Question: I'm trying to print out my list horizontally but it isn't working with display inline. I also used 'float: left;' and 'position:cente'r but then it isn't centered horizontally.
PHP
'''
foreach ($memberinfo as $info)
{
echo "<ul><li><a href='profile.php?user_id=" . $info['user_id'] . "'><img class='group_member_img' src='uploads/" . $info['avatar'] . "'/><br>" . $info['surname'] . " " . $info['name'] . "</a></li></ul><br>";
}
'''
CSS
'''
.groupmember ul
{
margin:0;
list-style-type: none;
text-align:center;
}
.groupmember ul li
{
display:inline;
}
'''

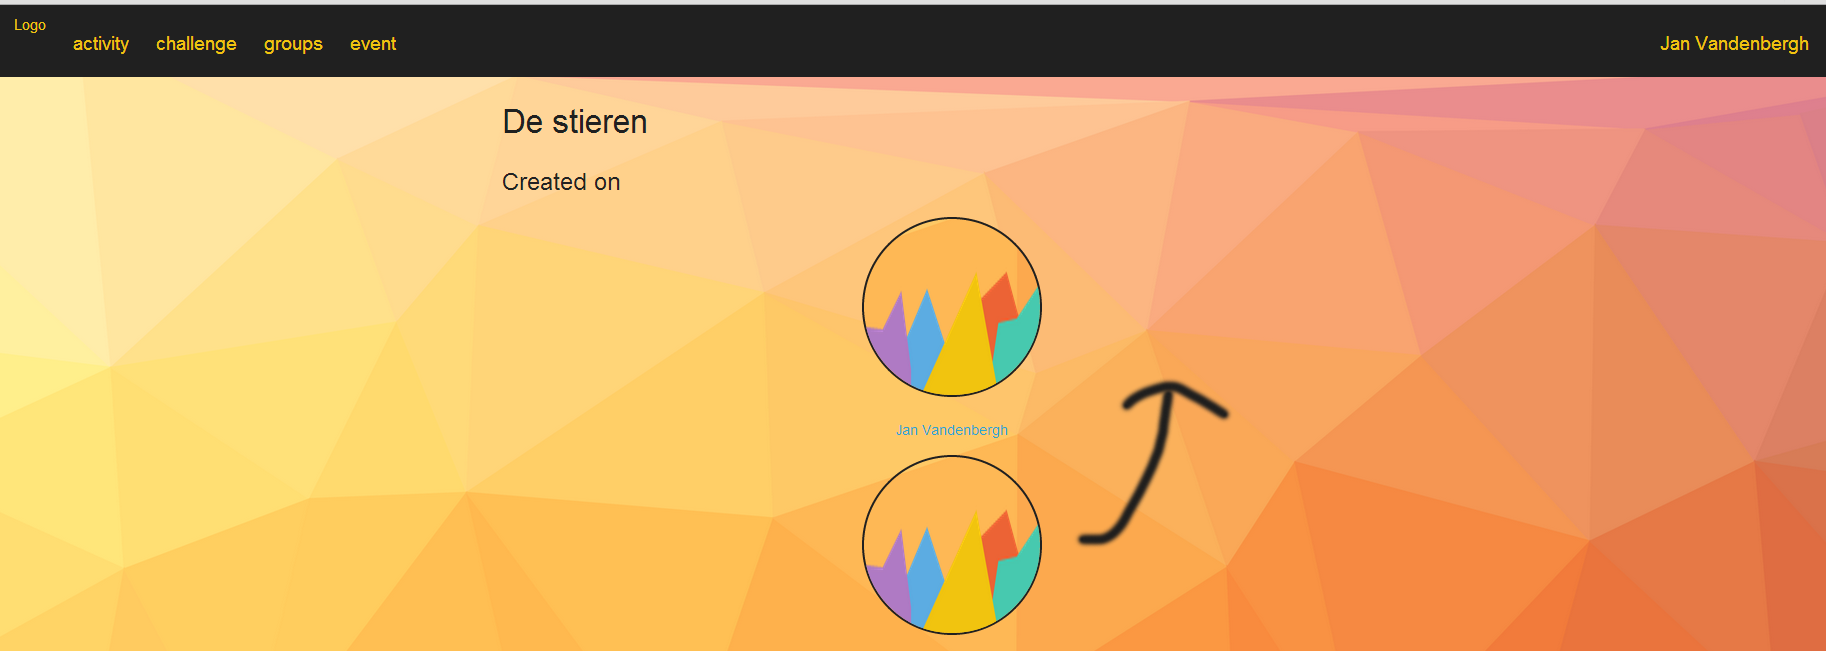
Answer: You are creating a new unordered list 'ul' for every '$memberinfo', so the 'display:inline' is working, but the ul's remain like block elements.
Create the ul tag before the foreach and close it after it, so your list items will be displayed like you want:
'''
echo "<ul>";
foreach ($memberinfo as $info) {
echo "<li><a href='profile.php?user_id=" . $info['user_id'] . "'><img class='group_member_img' src='uploads/" . $info['avatar'] . "'/><br>" . $info['surname'] . " " . $info['name'] . "</a></li>";
}
echo "</ul>";
'''
By the way, the break line 'br' tag is unnecessary because you want to put every li one beside the other.